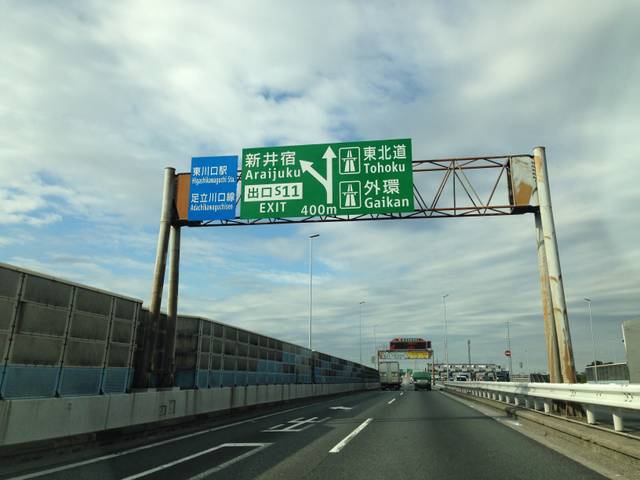
Region: Japan
Coordinates: 35.846, 139.745